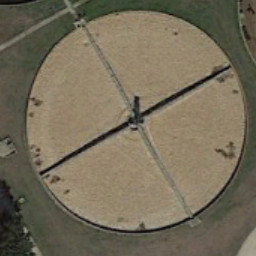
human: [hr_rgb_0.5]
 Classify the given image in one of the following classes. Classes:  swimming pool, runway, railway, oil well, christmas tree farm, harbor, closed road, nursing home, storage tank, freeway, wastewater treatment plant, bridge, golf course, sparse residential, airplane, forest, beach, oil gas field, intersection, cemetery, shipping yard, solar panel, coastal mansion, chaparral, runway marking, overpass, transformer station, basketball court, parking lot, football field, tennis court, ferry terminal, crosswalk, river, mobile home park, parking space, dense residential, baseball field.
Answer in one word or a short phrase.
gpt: wastewater treatment plant